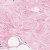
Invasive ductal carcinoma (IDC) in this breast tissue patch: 0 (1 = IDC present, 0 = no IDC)